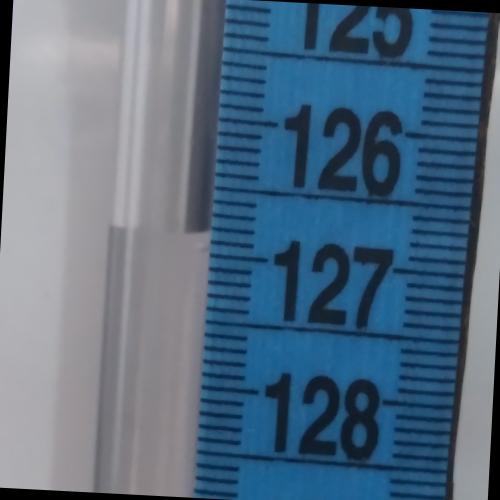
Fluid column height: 126.8 cm